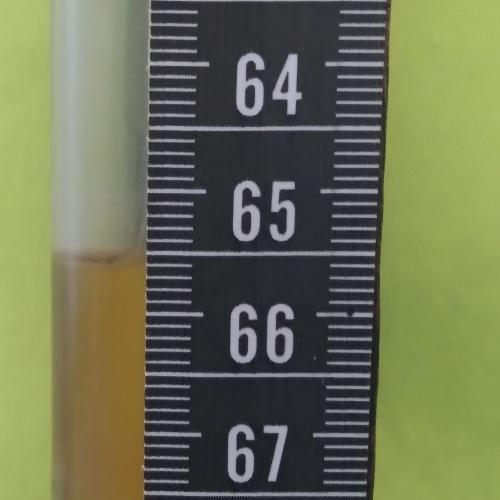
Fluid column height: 65.5 cm